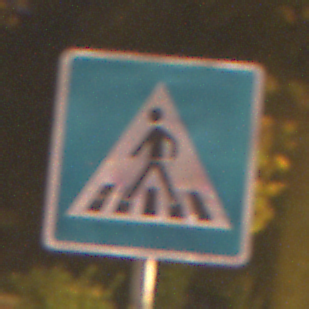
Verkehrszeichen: FussgaengerueberwegRechts
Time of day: Night
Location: Outdoor (Urban)
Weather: Clear
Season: NotSpecified
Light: Artificial